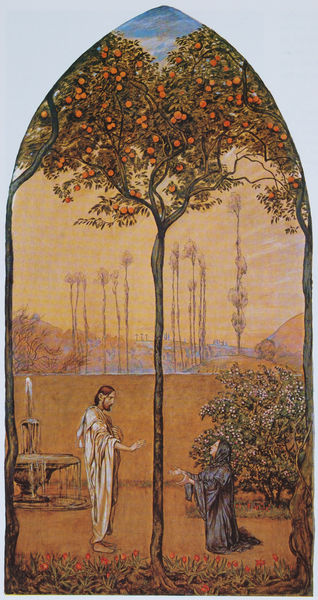
Titel: Christus und Maria Magdalena (Noli me tangere)
Künstler: Hans Thoma
Standort: Karlsruhe
Institution: Staatliche Kunsthalle
Schlagwörter: baum, berg, blau, gemälde, hand, himmel, kopf, laub, mann, wasser, weiß, bäume, frauen, gelb, grün, landschaft, menschen, ocker, see, äste, blume, blumen, braun, fenster, frau, geste, grau, hintergrund, männer, orange, schwarz, zeichnung, ausblick, blüten, gras, obst, rot, wiese, beige, hochformat, malerei, symbolismus, bart, bibel, stehen, weit, hände, öl, ast, ebene, erde, ferne, horizont, natur, stamm, strauch, zweige, busch, gebüsch, gewand, gewänder, pflanzen, brunnen, frucht, früchte, garten, springbrunnen, hellblau, apfel, orangen, orangenbaum, äpfel, sommer, bogen, berge, mauer, allee, romantik, tafel, tulpen, jugendstil, karten, homme, jaune, symbolisme, deutsch, knie, hoch, blühen, harmonie, tulpe, adam, eva, paradies, penis, offen, fern, blanc, noir, illustration, knien, erkenntnis, art déco, beten, gebet, altar, wurzeln, spitzbogen, christus, jesus, ostern, christlich, kniend, märchen, andacht, knieen, segnen, segnung, blanche, rouge, gärtner, klostergarten, eden, bettler, apfelbaum, fontäne, hochzeit, drapé, mittelpunkt, moderner, femme, fleurs, maria, magdalena, sünde, christ, heiland, maria magdalena, obstbaum, arbre, ciel, paysage, fleur, main, garten eden, auferstehung, robe, art nouveau, altarbild, bitten, christi, bleu, eve, couple, marie, vierge, horizontale, dessin, paradis, lau, senkrechte, gothique, gleichgewicht, arbres, mitteltafel, vitrail, tronc, buchillustration, fruit, statisch, mur, vergebung, miracle, zweigeteilt, kniet, arbuste, buisson, jardin, arkadenbild, christliche ikonographie, connaissance, défendu, fruchtbaum, granatäpfel, jardin d'den, jesse, klostermauern, maier, mesias, noli me tangere, orginel, pomme, péché, tentation, überlaufen, fontaine, jeuss, pastel, fresque, coupe, sünderin, schlage, handgeste, bible, olivier, religion, dino, fruits, pommes, priere, branches, desert, résurrection, buissons, apparition, ogive, mendiante, 1900, orangenbäume, abre, arbor bona, brunn, samaritaine, anne, putiphar, oranger, vigne, kniende frau, pommier, marie-madeleine, évangile, christui, oranges, mystique, arbustre, mendier, demander, demande, aumone, arbre de vie, fröchte, abres, nordalpiin, christus und die sünderin, blühender busch, fountain, paradise, fountaine